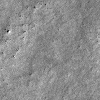
Atmospheric dust classification: not_dusty